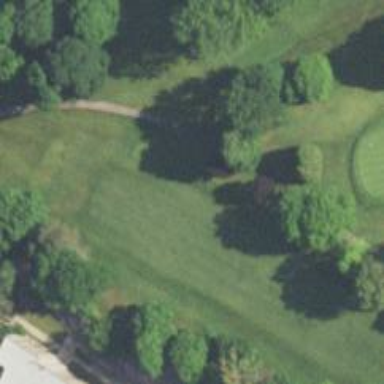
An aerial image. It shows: Golf path with asphalt surface.